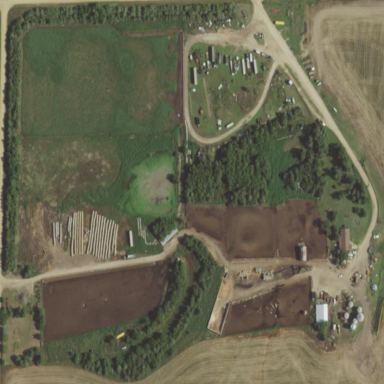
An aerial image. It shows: Farmyard area.